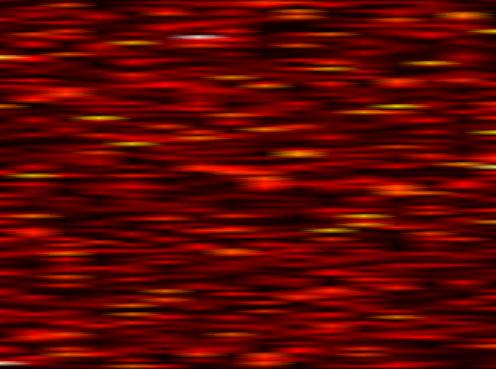
Label: OFDM